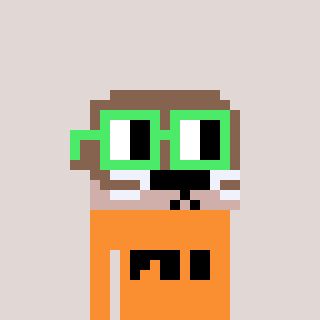
a pixel art character with square light green glasses, a otter-shaped head and a orange-colored body on a warm background